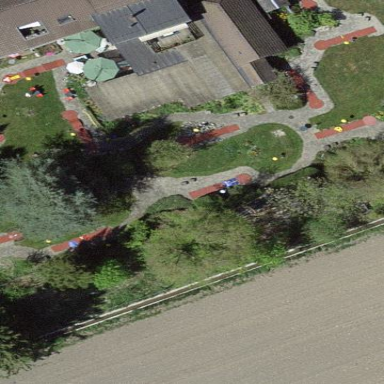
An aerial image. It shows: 18-hole miniature golf course on leisure land.